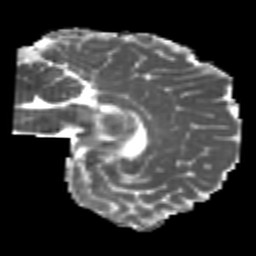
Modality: MD
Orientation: sagittal
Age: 22
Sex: male
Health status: healthy
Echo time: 0.074 s